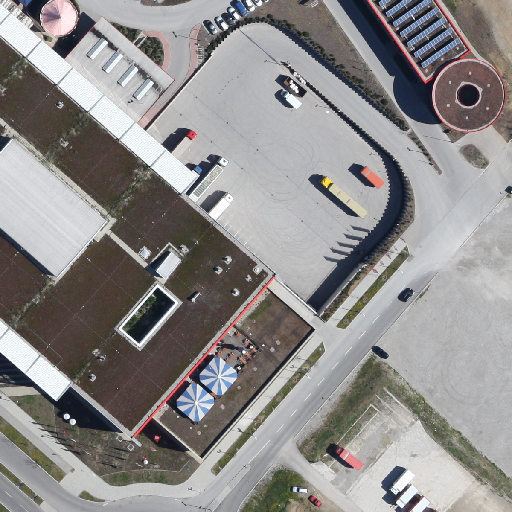
Referring expression: building along the road